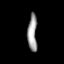
Tissue: prostate
Cell type: Fibroblasts
Senescence score: 0.7511
Nuclear area (px): 343
Mean DAPI intensity: 154.735